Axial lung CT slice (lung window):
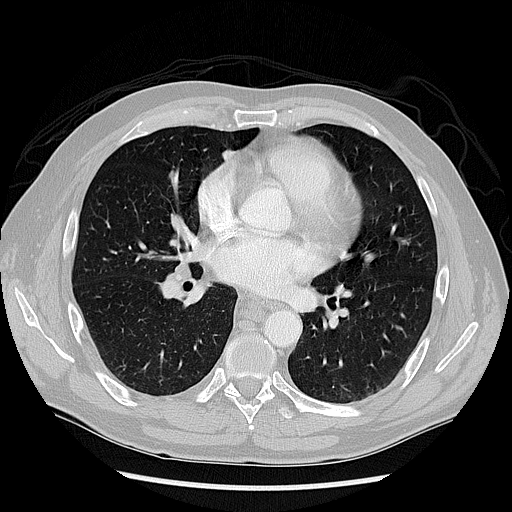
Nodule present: yes
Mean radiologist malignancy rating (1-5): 2.25